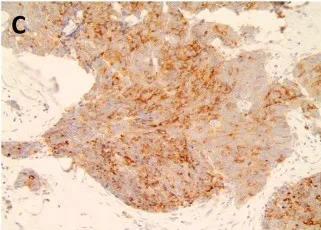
Immuno-histochemical staining for TTF-1 synpatophysin, chromogranin, and p40 and smooth muscle myosin staining (SMMS) consistent with a diagnosis of primary SCCB, (C) small cell synaptophysin 20X.
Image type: pathology (immunostaining)